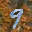
Label: 9